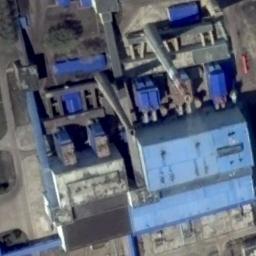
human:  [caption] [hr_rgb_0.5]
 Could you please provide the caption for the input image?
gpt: There are four thermal power stations in the picture, divided into two groups .

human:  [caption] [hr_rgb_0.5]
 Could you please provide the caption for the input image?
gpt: Many blue houses are near the thermal power station .

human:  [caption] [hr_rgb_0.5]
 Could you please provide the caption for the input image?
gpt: The thermal power station is on the bare land next to some buildings .

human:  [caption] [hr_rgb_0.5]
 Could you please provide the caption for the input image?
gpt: Many large mechanical equipment and power generation devices in thermal power stations .

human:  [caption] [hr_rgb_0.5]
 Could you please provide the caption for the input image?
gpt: There are some blue buildings on the thermal power station .